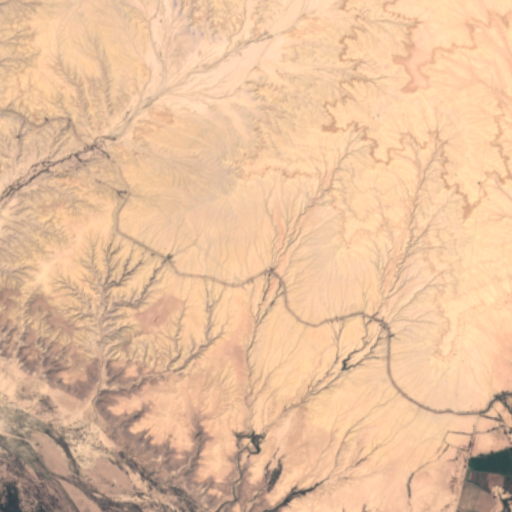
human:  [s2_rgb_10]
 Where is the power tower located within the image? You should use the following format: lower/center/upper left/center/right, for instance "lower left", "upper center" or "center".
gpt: There is no power tower in the image.